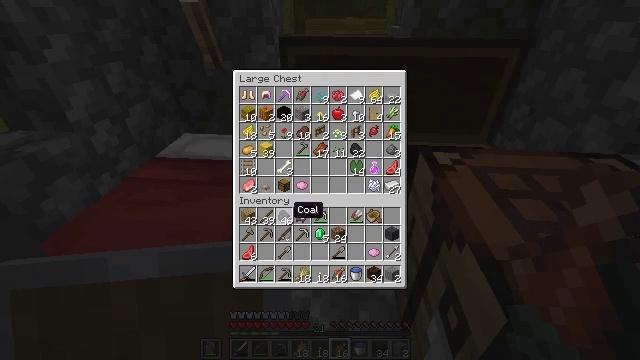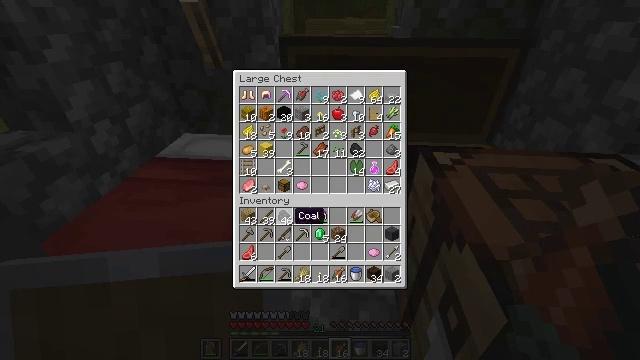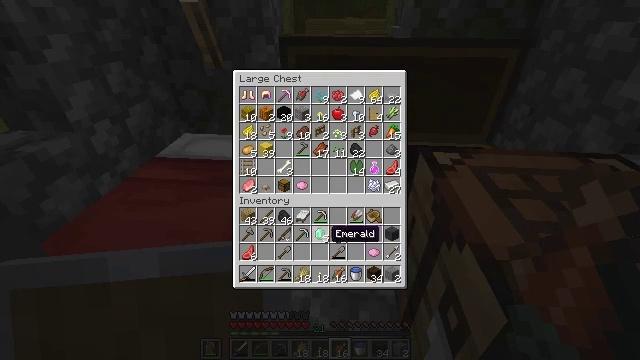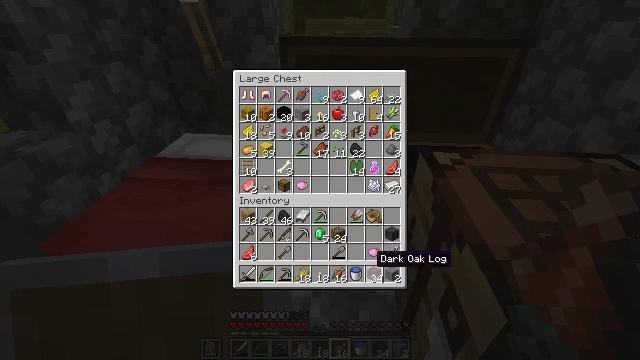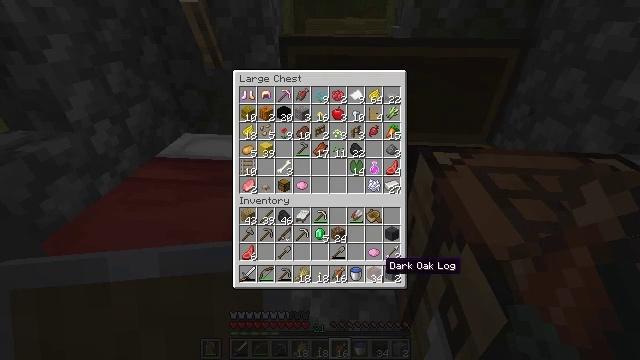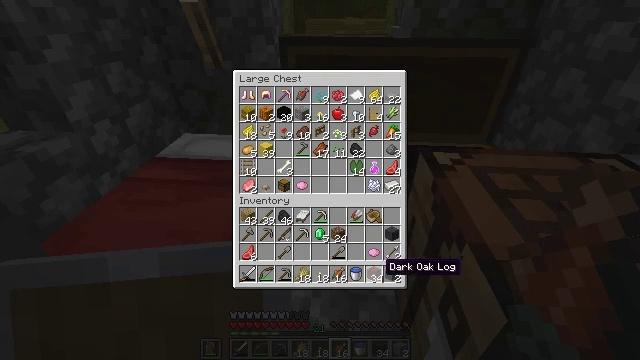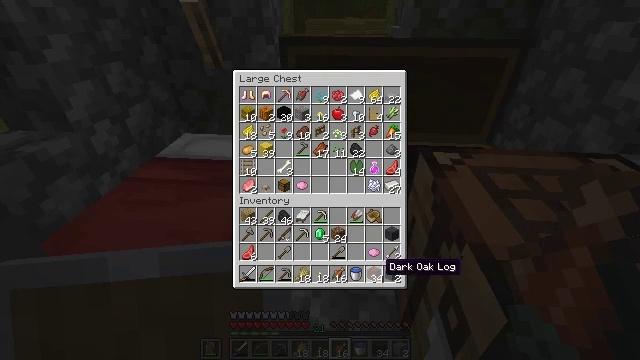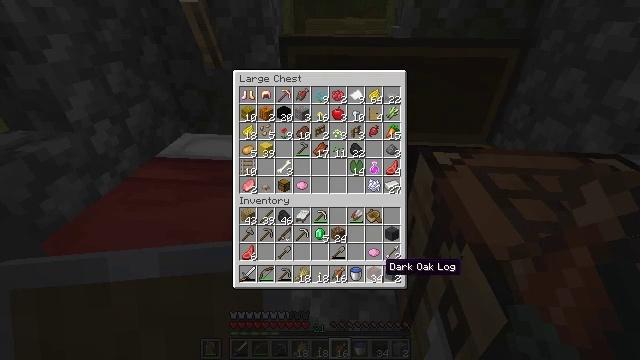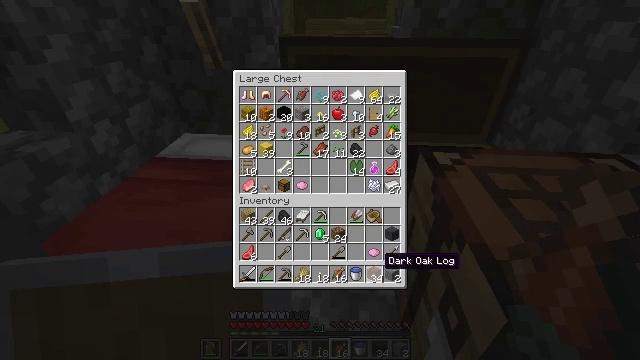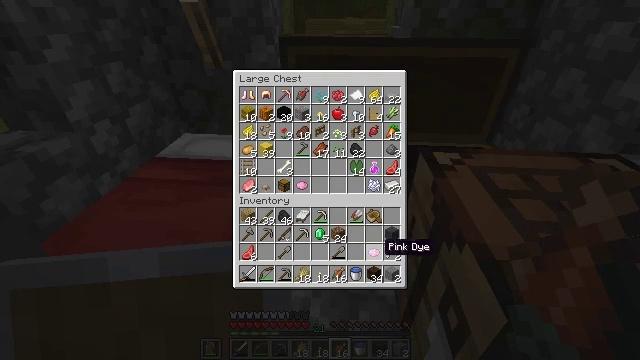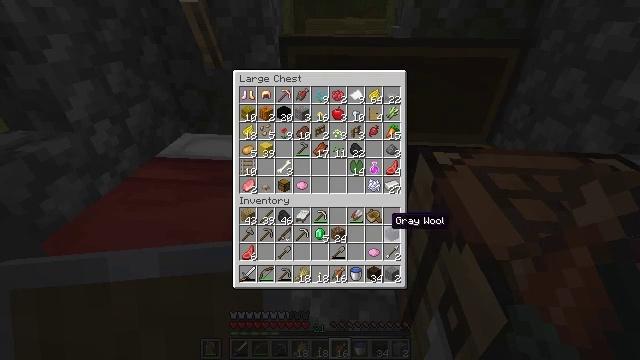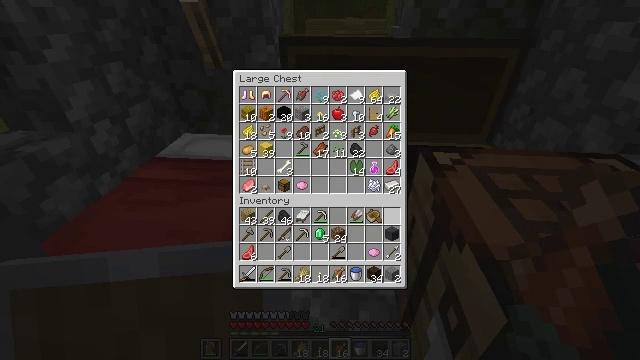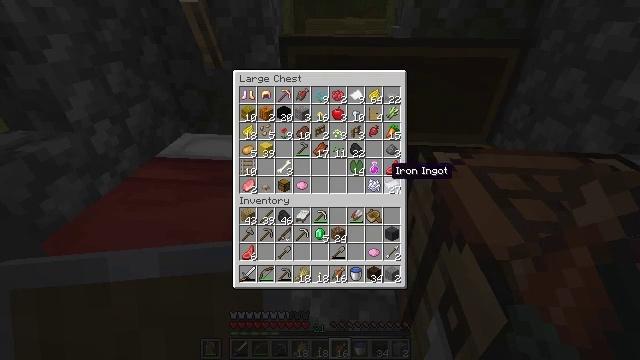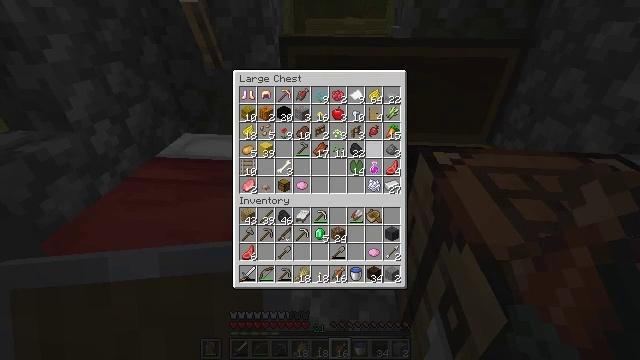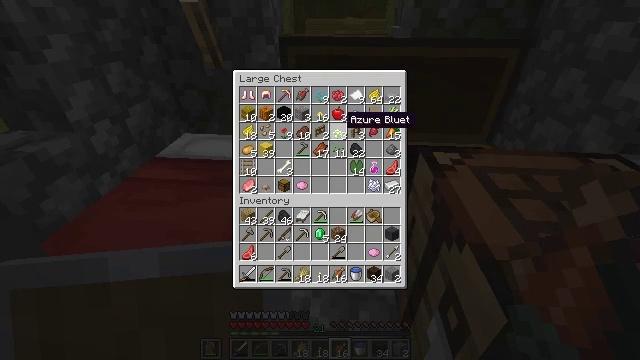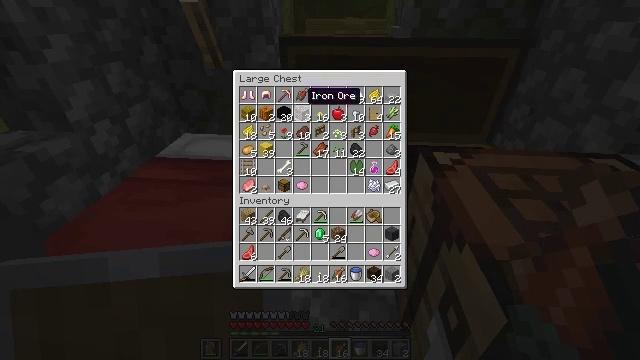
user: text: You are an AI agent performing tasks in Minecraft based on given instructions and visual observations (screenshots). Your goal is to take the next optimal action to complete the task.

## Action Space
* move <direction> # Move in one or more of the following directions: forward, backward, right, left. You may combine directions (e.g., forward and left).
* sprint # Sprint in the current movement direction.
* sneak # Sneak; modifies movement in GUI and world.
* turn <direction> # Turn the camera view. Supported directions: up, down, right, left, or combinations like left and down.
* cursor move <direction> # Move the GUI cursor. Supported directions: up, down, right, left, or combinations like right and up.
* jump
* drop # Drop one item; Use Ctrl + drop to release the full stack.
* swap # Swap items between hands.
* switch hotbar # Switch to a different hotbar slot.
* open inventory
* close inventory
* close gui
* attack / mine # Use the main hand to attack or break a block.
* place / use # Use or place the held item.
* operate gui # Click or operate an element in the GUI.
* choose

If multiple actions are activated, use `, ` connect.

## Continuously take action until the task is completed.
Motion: motion action
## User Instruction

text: Mine stone bricks from a structure.
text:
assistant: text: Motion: no_op
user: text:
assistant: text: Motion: cursor move right and down
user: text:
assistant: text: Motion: cursor move right and down
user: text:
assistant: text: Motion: cursor move right and down
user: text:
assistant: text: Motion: no_op
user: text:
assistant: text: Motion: no_op
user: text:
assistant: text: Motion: no_op
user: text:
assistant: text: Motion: no_op
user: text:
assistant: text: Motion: cursor move up
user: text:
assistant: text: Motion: cursor move up
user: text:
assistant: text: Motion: cursor move up
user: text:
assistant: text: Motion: cursor move up
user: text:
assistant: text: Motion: cursor move left and up
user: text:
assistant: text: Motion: cursor move left and up
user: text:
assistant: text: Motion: cursor move left and up
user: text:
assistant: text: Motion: cursor move left and up
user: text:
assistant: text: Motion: no_op
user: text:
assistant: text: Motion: cursor move right
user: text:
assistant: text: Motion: cursor move right and down
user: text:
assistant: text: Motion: no_op
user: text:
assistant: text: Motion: no_op
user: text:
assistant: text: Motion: no_op
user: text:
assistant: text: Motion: cursor move right
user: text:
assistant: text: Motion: cursor move right
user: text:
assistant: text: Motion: cursor move right and down
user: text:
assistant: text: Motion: cursor move right and down
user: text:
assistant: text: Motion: cursor move right and down
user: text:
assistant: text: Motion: no_op
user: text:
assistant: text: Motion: no_op
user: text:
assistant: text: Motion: no_op